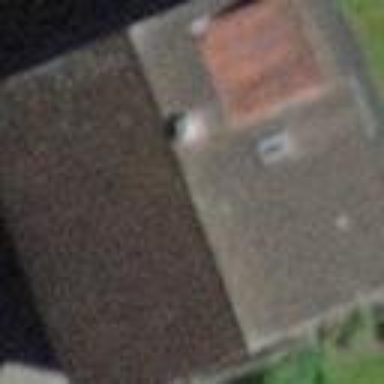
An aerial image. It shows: Residential building with gabled roof made of roof tiles. The roof is oriented across the building.